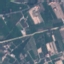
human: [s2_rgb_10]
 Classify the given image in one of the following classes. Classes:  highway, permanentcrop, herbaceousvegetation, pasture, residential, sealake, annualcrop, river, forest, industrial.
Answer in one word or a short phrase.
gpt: PermanentCrop